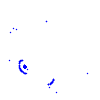
Particle: proton